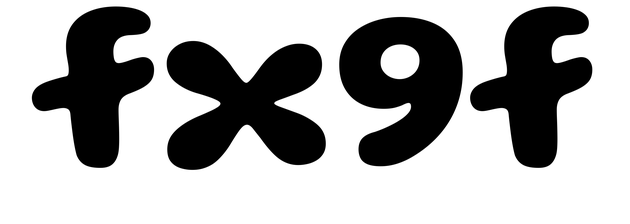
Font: Gluten_Bold